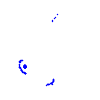
Particle: kaon